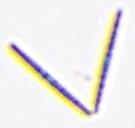
Label: Thalassionema